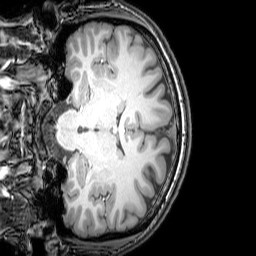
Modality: T1w
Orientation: coronal
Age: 22
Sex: male
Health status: healthy
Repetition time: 0.081 s
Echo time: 0.037 s